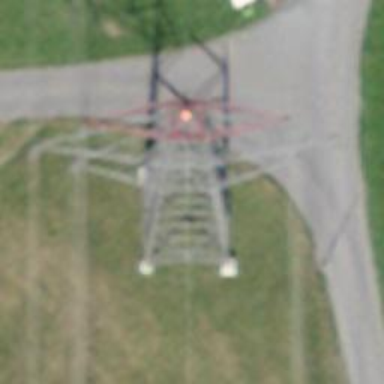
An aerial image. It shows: Towering power structure.